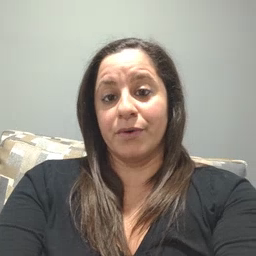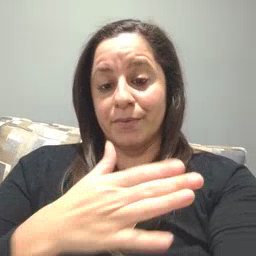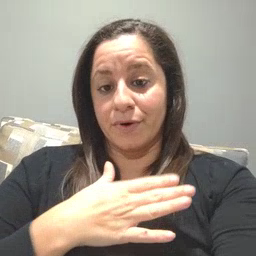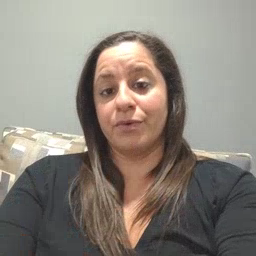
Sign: minemy